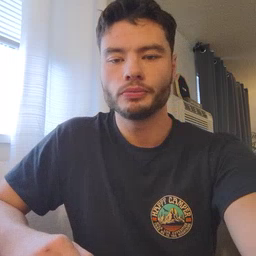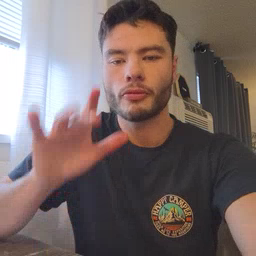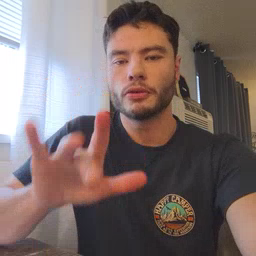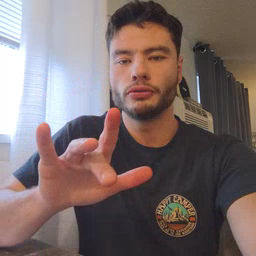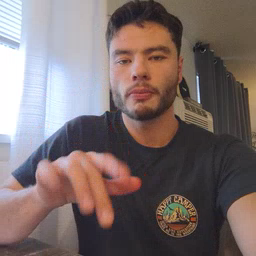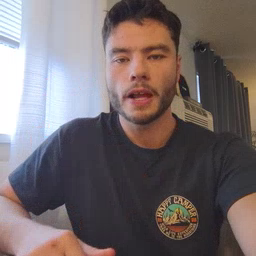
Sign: touch